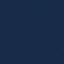
Land use / land cover: SeaLake